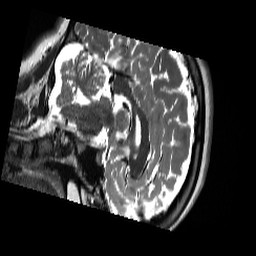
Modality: T2w
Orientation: sagittal
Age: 20
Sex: female
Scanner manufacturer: siemens
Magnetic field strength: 3 T
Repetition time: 13.52 s
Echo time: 0.088 s